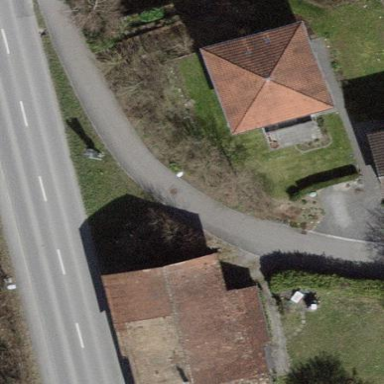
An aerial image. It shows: Building with tile roof.